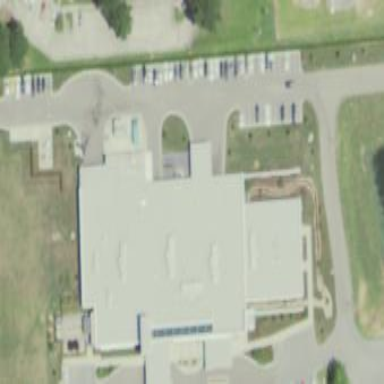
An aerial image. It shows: Hospital building.